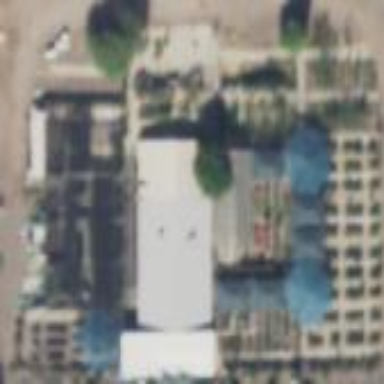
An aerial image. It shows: Garden center.